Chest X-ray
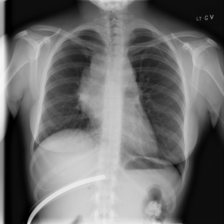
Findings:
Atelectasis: negative
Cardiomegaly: negative
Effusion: negative
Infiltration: negative
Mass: negative
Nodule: negative
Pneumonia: negative
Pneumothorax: negative
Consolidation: negative
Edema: negative
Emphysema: negative
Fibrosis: negative
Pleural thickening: negative
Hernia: negative